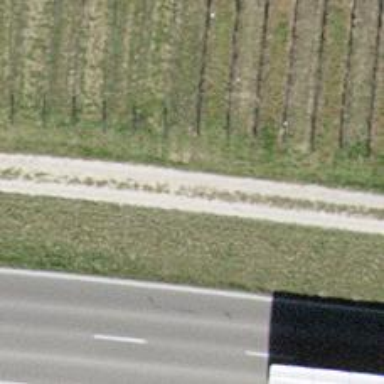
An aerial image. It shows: Gravel track with track type of grade3.